Field crop: maize
Growth stage: 2
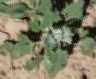
Species: chenopodium